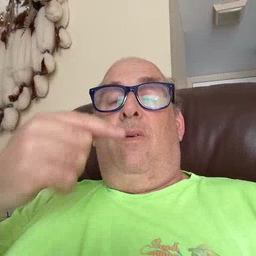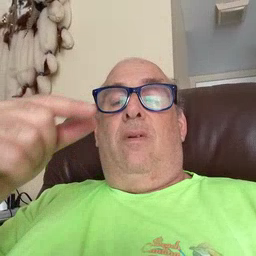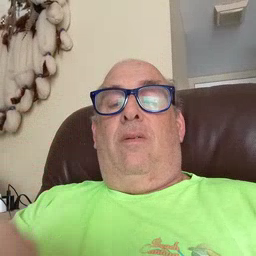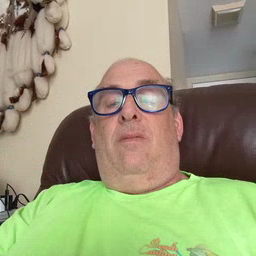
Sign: green